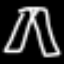
Label: pants